Question: In LibGdx there's a really easy way to draw shapes, currently I'm drawing lines like this:
'''
shapeRenderer.begin(ShapeType.Line);
shapeRenderer.line(x1, y1, x2, y2);
shapeRenderer.end();
'''
There's a defined starting and final point, let's call them point 1 and point 2, respectively. I need to draw a line that starts in point 1, pass point 2 and continues in the same direction, like this:

Any ideas how can this be done?
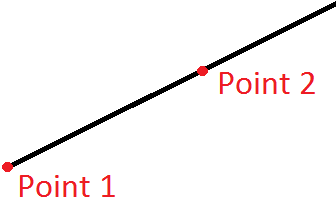
Answer: Let's say you have two vectors representing your two points:
'''
Vector2 p1 = new Vector2(x1, y1);
Vector2 p2 = new Vector2(x2, y2);
'''
Then what you want to do can be achieved by simply doing that:
'''
Vector2 p3 = new Vector2(p2).sub(p1).add(p2);
shapeRenderer.line(p2.x, p2.y, p3.x, p3.y);
'''
You can change the distance between 'p2' and 'p3' by using the 'scl()' method when computing 'p3':
'''
Vector2 p3 = new Vector2(p2).sub(p1).scl(0.5f).add(p2);
'''
For example if you use 'scl(1f)' or don't use it at all like in the previous code snippet, distance between 'p2' and 'p3' will be the same as between 'p1' and 'p2'. If you call 'scl(0.5f)' length will be divided by 2, etc.